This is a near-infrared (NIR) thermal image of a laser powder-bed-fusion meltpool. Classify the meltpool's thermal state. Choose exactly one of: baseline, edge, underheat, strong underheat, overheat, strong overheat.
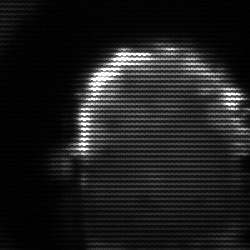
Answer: baseline